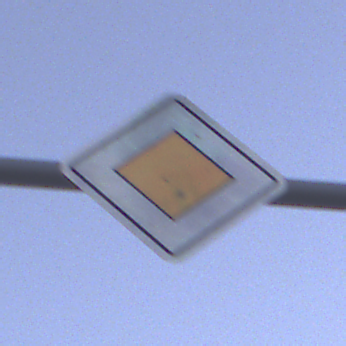
Verkehrszeichen: Vorfahrtsstrasse
Umgebung: Outdoor, Nature
Tageszeit: Dusk
Wetter: Clear
Licht: Natural
Jahreszeit: NotSpecified
Kontrast: LowContrast